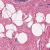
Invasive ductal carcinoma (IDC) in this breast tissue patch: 0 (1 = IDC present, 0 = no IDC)